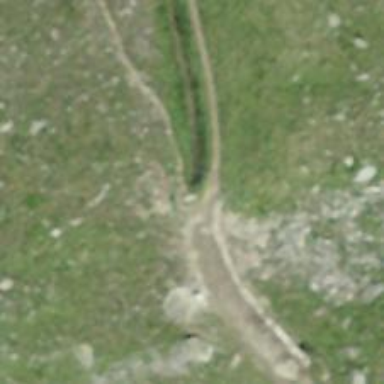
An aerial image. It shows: Culvert tunnel passing through ditch.